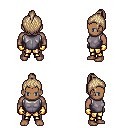
a pixel art fantasy rpg character, male body template, human, dark skin, steel chest armor, gold greaves, white blonde short topknot hairstyle, gold gloves, four views (front, back, left, right), 2x2 character sprite sheet, small pixel art, hard edges, no anti-aliasing